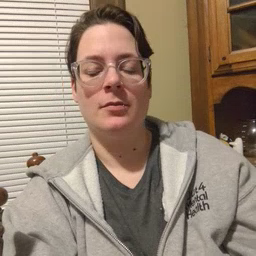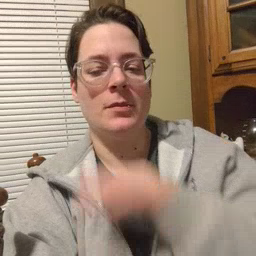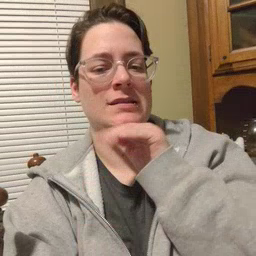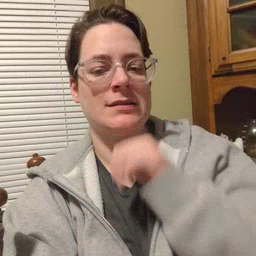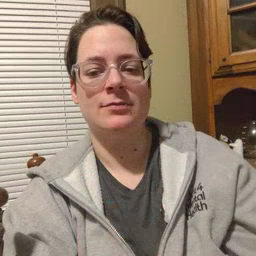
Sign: pig